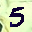
Label: 5